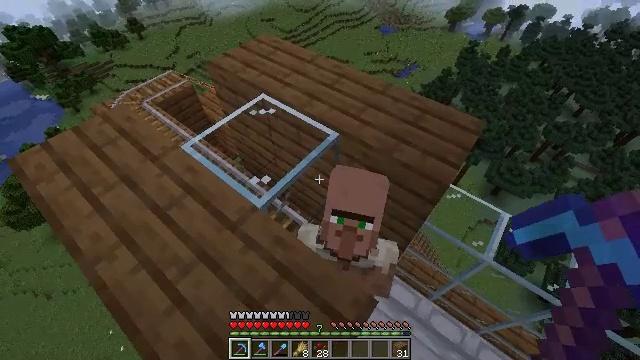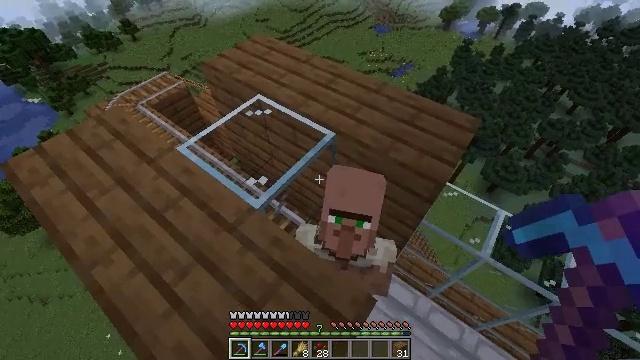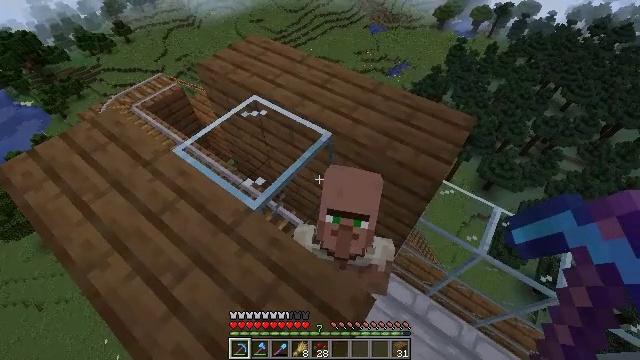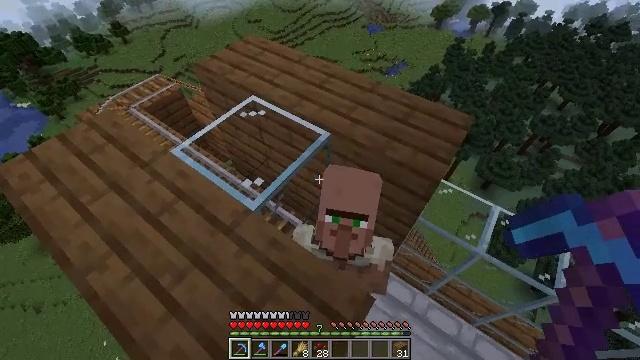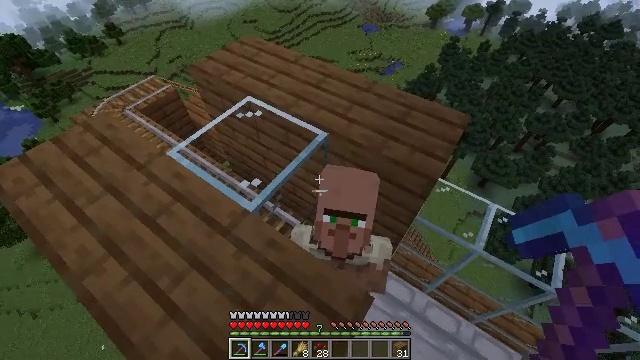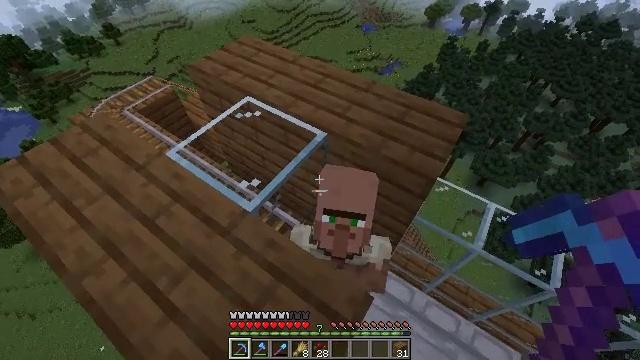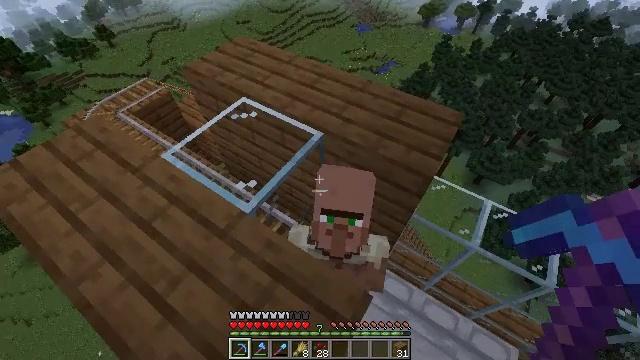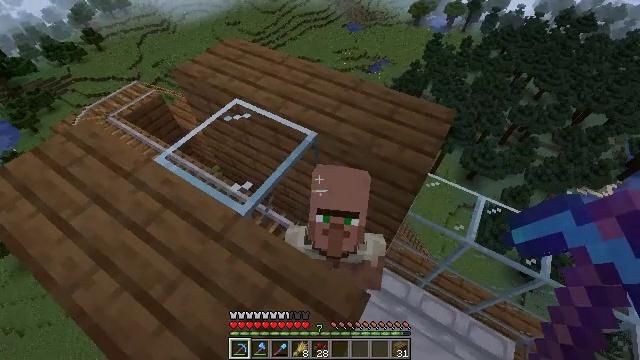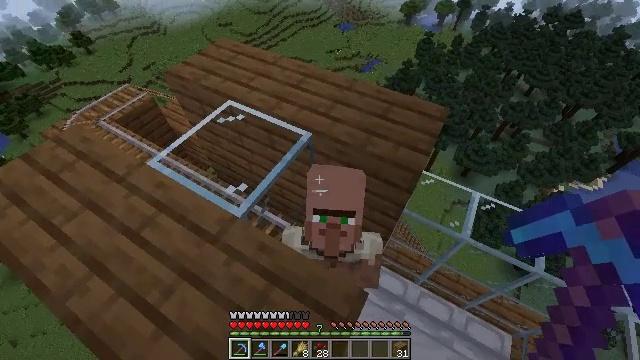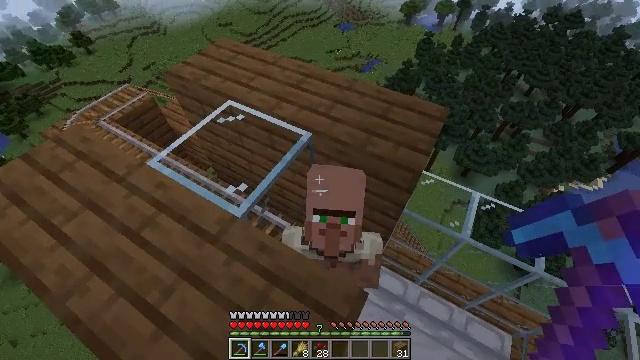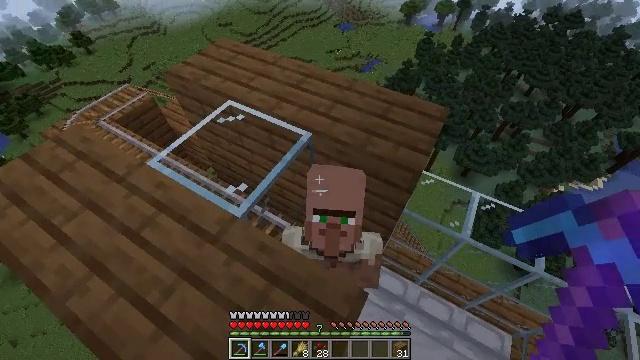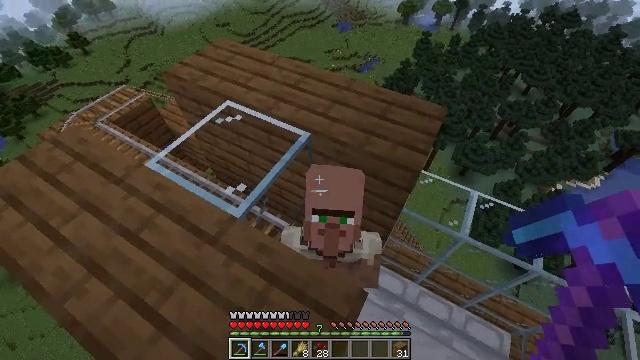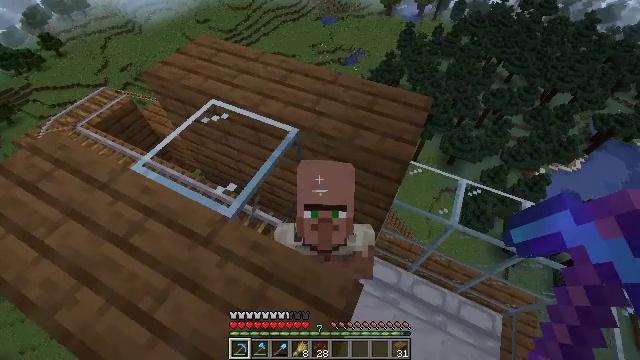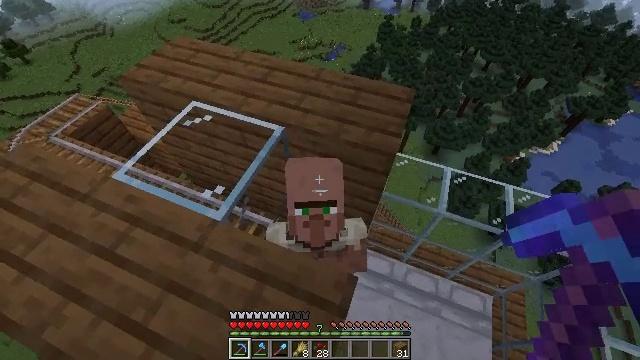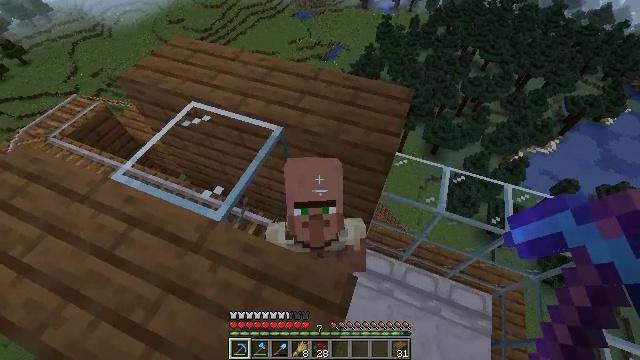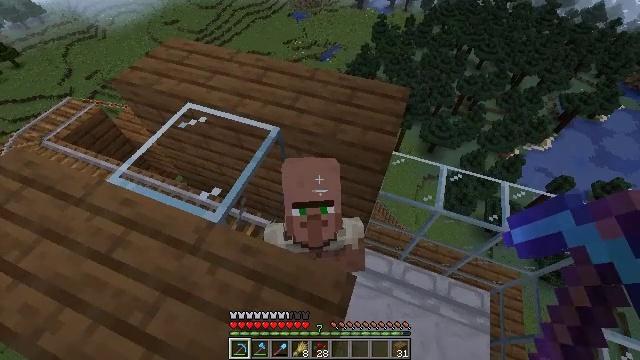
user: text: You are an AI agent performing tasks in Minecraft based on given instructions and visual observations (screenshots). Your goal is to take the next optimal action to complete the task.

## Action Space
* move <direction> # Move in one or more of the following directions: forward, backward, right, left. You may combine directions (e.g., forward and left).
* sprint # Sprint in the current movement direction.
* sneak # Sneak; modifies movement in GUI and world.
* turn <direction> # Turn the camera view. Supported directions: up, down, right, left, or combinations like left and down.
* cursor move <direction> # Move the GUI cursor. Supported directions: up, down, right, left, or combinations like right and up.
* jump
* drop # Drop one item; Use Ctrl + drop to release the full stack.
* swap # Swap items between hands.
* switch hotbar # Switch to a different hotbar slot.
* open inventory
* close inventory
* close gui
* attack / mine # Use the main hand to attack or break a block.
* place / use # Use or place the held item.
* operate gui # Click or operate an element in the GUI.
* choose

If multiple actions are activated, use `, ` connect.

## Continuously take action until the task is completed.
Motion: motion action
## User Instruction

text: Shatter the glass to collect it.
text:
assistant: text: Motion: turn right
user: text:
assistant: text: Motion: turn right
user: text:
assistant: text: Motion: no_op
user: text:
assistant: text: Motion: no_op
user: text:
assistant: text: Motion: no_op
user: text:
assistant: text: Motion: turn right
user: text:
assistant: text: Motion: turn right
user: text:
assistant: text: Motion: turn right
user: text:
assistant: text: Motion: no_op
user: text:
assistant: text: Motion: no_op
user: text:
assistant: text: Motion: no_op
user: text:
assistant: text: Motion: turn right and down
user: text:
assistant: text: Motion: turn right
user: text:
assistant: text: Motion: no_op
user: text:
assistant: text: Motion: no_op
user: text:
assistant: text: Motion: no_op
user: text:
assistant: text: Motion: no_op
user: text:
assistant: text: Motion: no_op
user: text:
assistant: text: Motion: turn right and up
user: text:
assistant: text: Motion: no_op
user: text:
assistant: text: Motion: no_op
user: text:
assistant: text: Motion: no_op
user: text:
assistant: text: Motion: no_op
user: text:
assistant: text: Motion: no_op
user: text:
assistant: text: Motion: no_op
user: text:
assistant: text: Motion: no_op
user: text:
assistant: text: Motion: no_op
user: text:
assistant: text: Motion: no_op
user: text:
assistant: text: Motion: no_op
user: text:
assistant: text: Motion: no_op